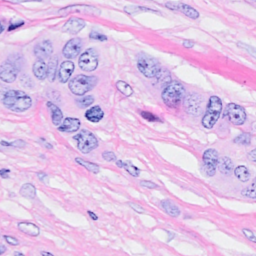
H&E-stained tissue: Breast